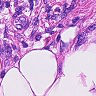
Metastatic tissue present: yes